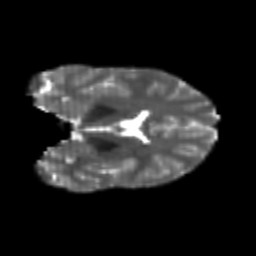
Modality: T2w
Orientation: coronal
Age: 20
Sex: female
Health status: healthy
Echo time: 0.074 s